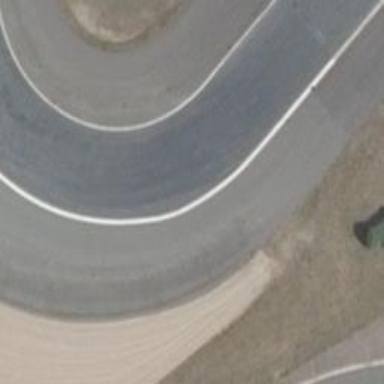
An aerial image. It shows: Raceway road.